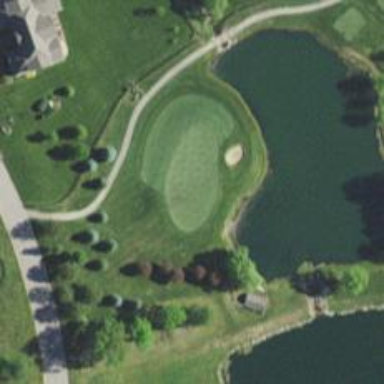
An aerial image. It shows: View of golf hole.